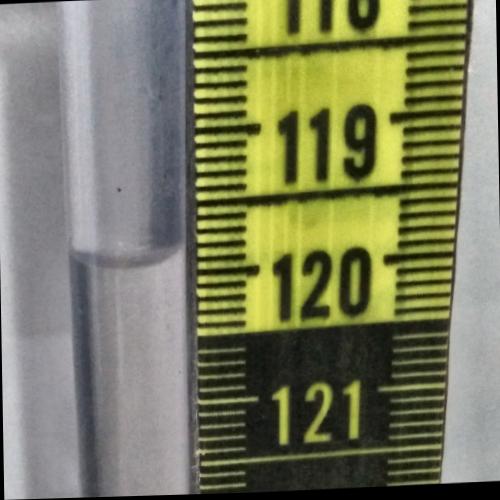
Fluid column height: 119.9 cm